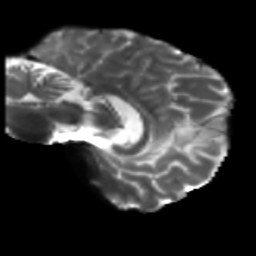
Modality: T2w
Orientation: sagittal
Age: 42
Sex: male
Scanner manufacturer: siemens
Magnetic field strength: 3 T
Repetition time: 5.25 s
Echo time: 0.08 s